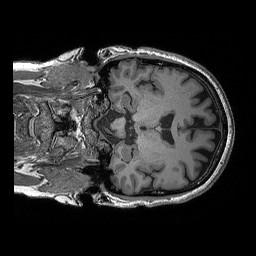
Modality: T1w
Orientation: coronal
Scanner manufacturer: siemens
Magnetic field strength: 3 T
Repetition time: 2.3 s
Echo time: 0.00298 s